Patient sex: F
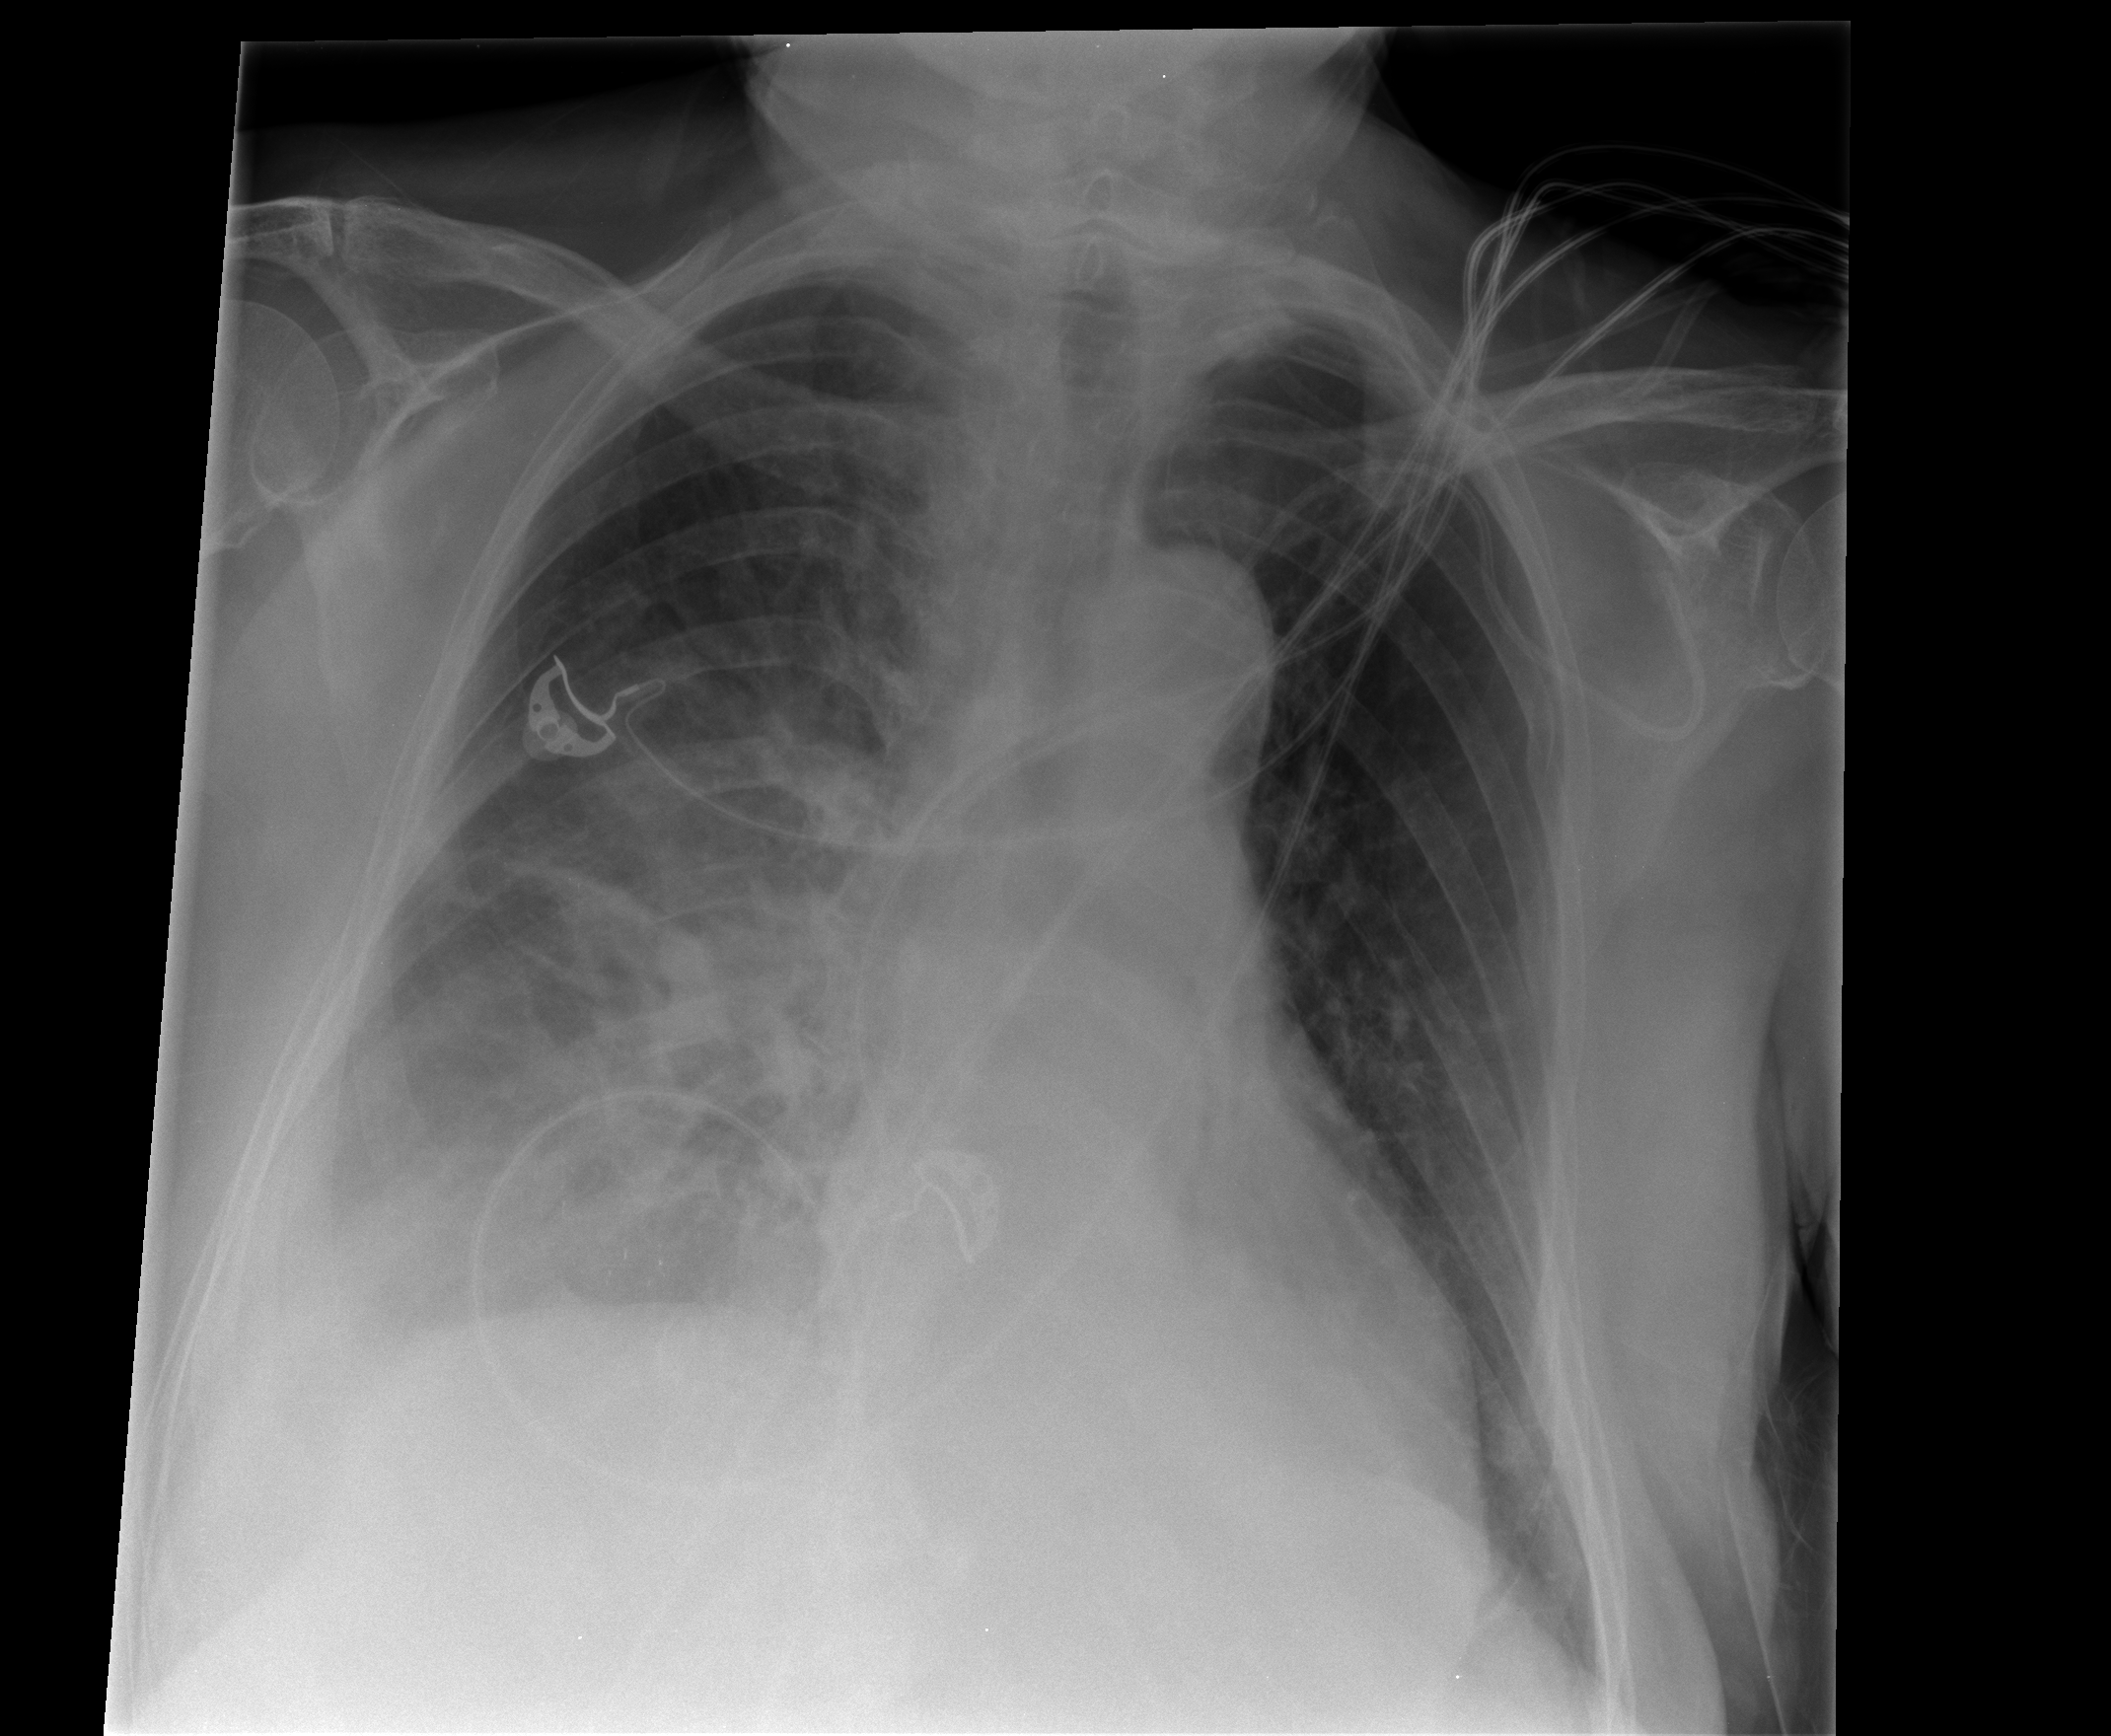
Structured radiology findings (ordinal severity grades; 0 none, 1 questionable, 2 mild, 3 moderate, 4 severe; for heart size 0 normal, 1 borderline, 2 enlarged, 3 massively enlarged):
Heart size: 2
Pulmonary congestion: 2
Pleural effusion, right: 2
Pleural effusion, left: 0
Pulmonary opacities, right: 1
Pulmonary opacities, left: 0
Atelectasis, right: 2
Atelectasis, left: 2